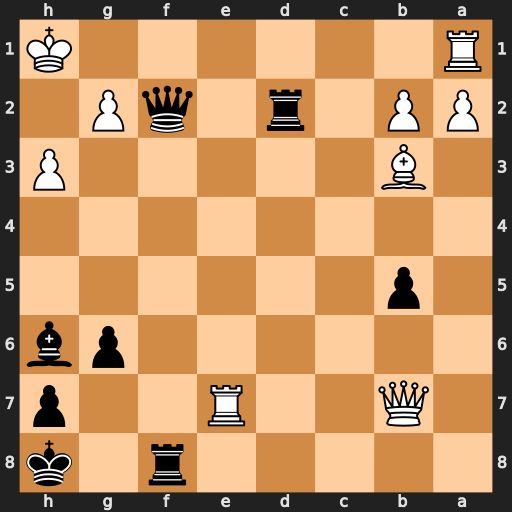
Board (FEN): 5r1k/1Q2R2p/6pb/1p6/8/1B5P/PP1r1qP1/R6K
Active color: b
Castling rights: -
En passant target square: -
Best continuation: Qf1+ Rxf1 Rxf1+ Kh2 Bf4#